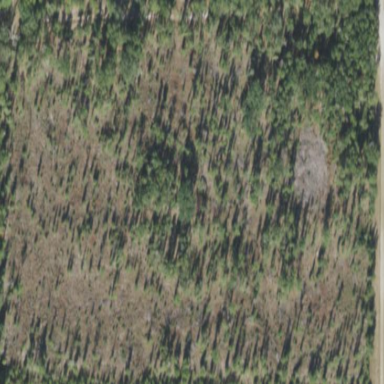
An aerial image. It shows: Forest area predominantly covered with needle-leaved trees.